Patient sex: M
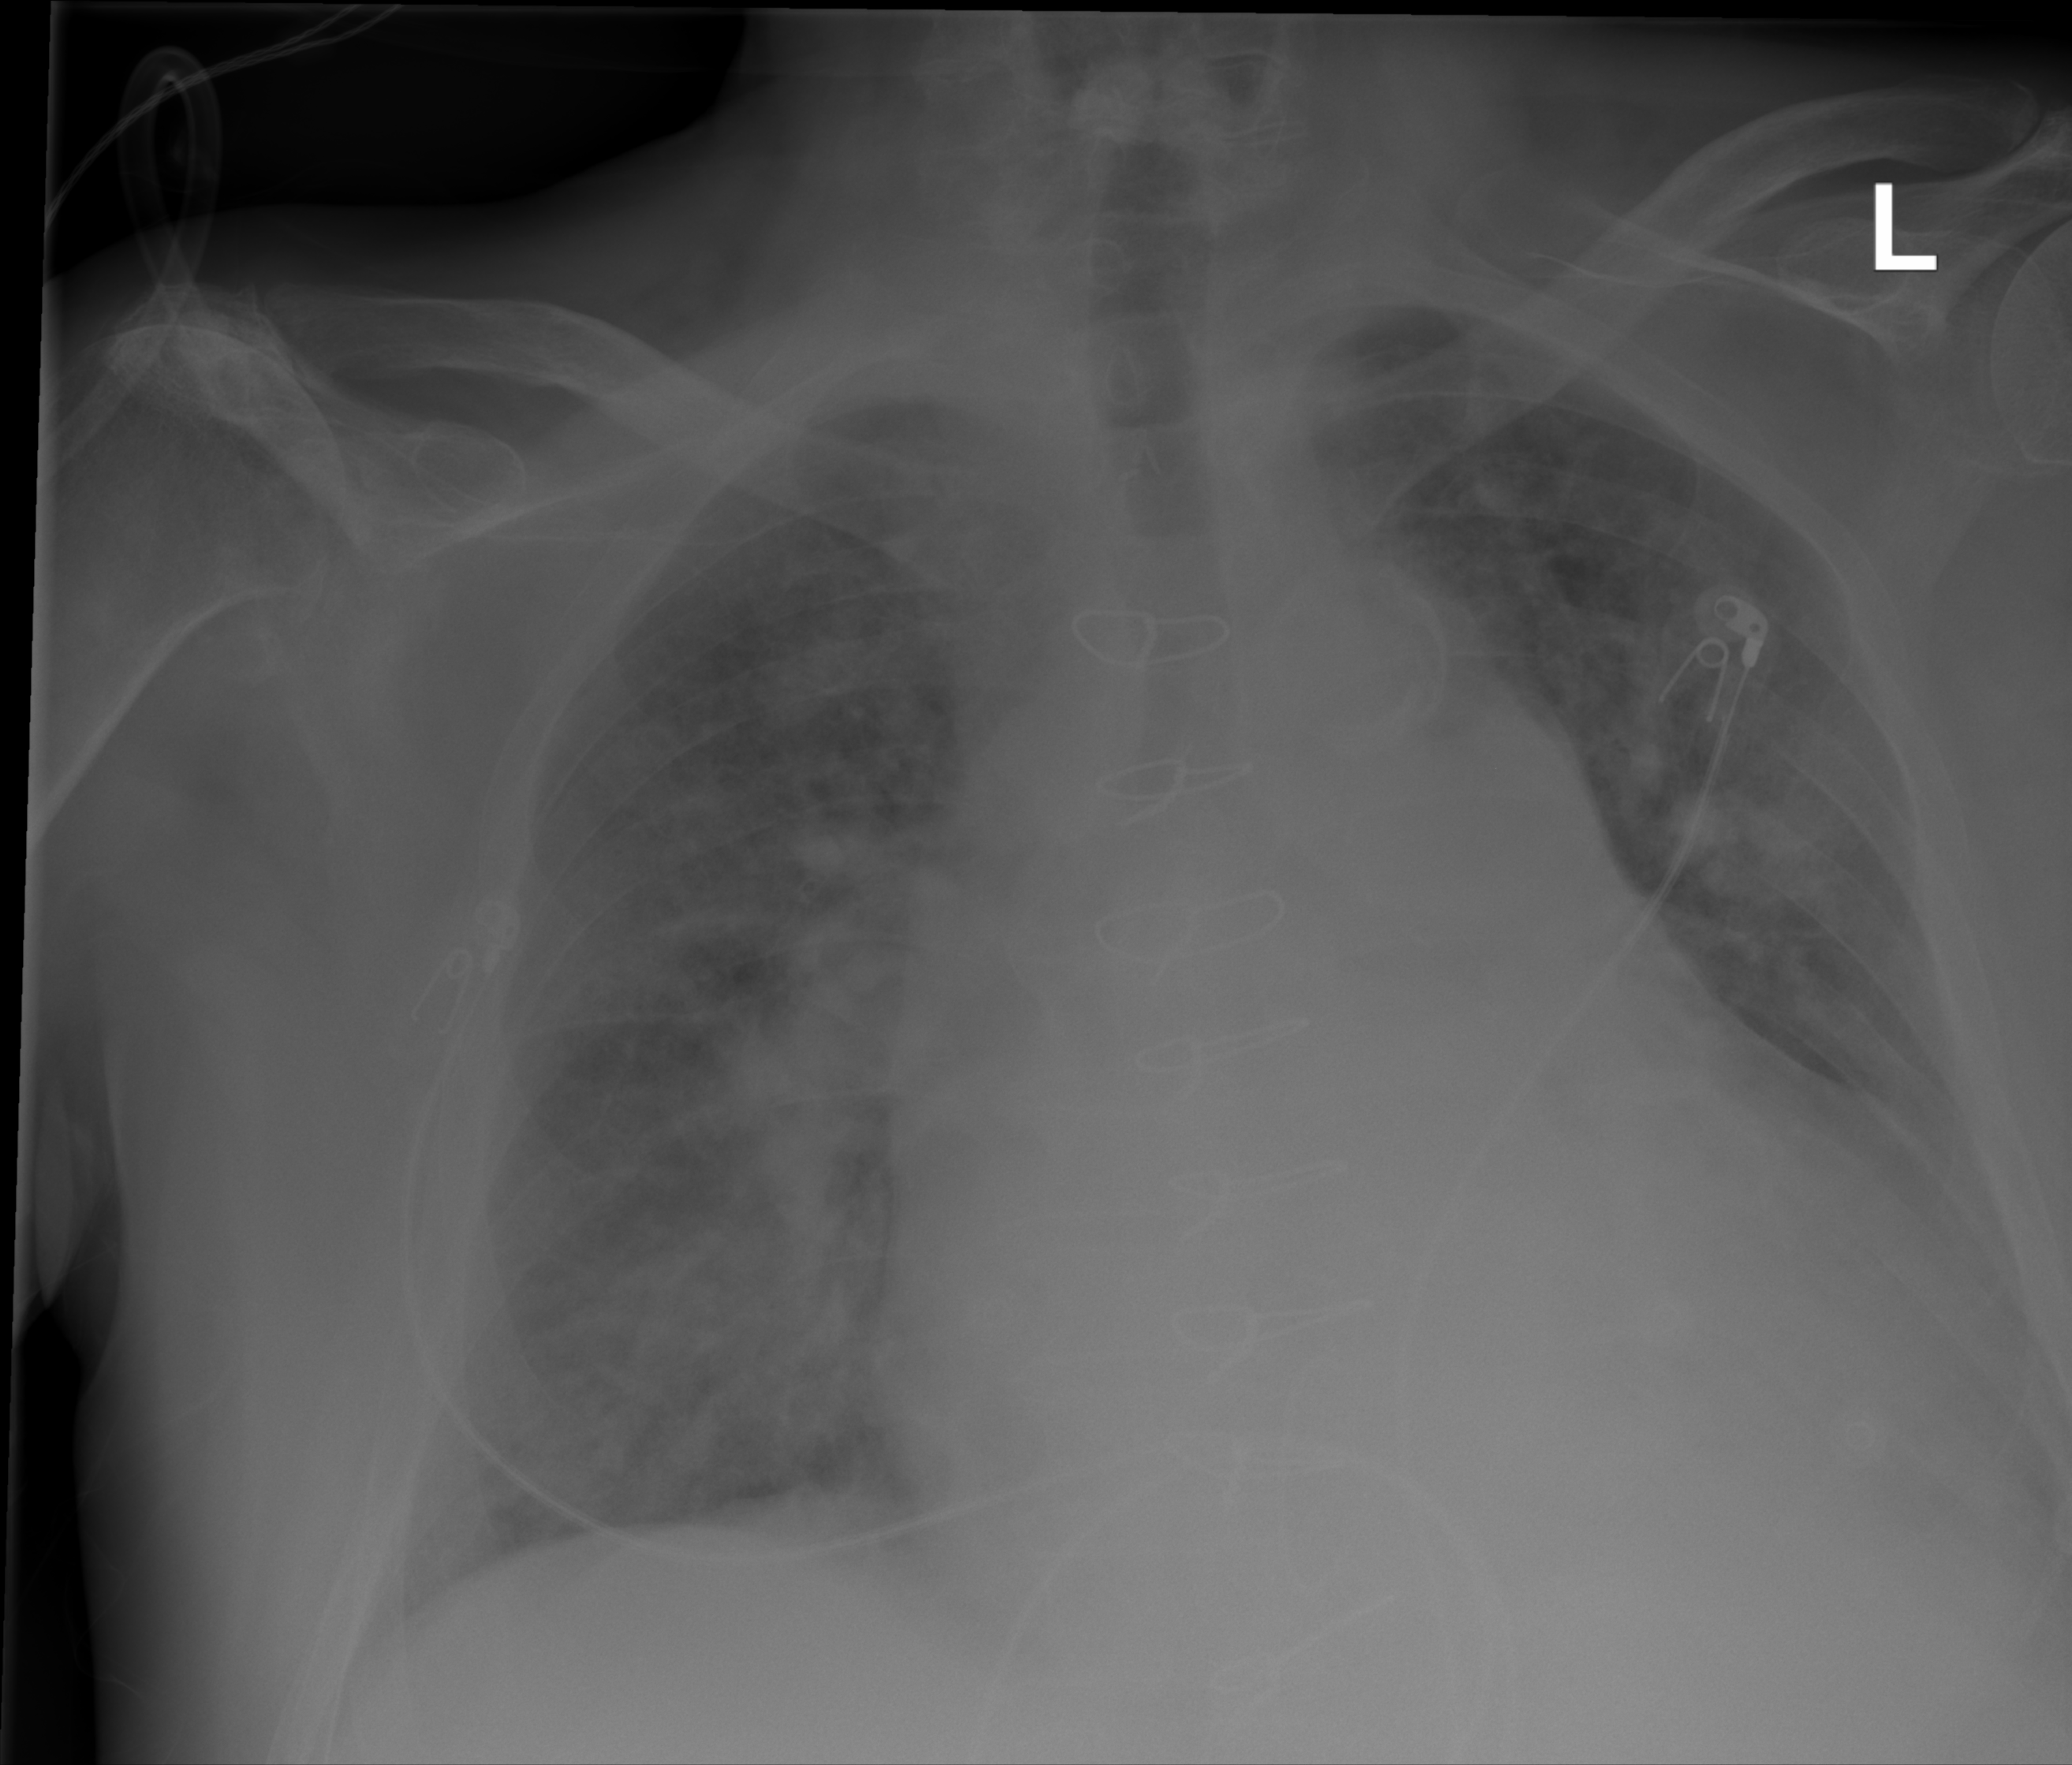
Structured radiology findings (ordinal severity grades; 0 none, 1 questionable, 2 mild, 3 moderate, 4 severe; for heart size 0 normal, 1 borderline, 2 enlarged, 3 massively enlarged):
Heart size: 2
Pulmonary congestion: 2
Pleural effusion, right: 0
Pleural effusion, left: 3
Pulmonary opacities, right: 2
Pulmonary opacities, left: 2
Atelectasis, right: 2
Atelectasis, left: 2